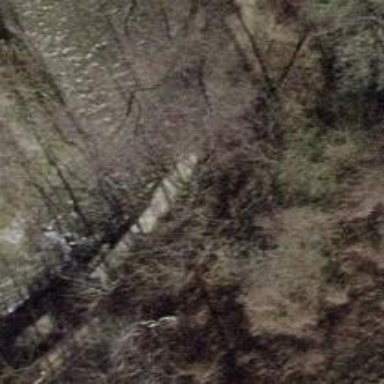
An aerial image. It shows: Bridge with metal steps.